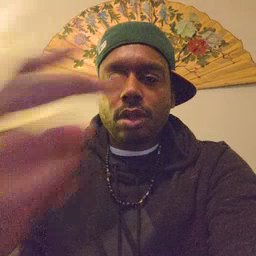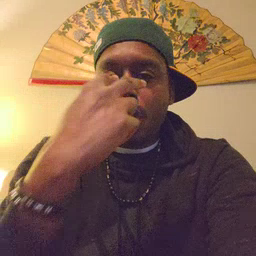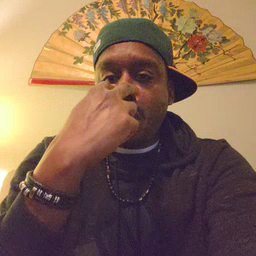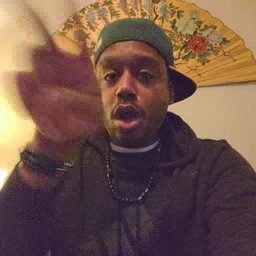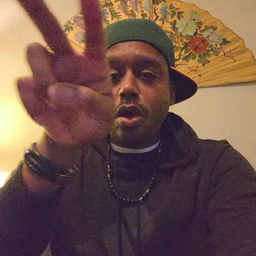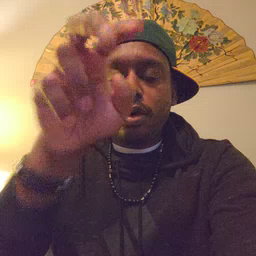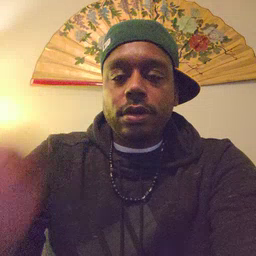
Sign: look